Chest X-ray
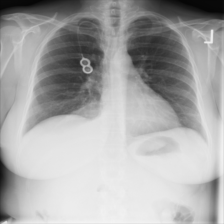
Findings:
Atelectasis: negative
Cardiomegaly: negative
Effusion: negative
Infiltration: negative
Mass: negative
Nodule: negative
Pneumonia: negative
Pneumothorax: negative
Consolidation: negative
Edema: negative
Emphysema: negative
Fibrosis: negative
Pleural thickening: negative
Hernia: negative